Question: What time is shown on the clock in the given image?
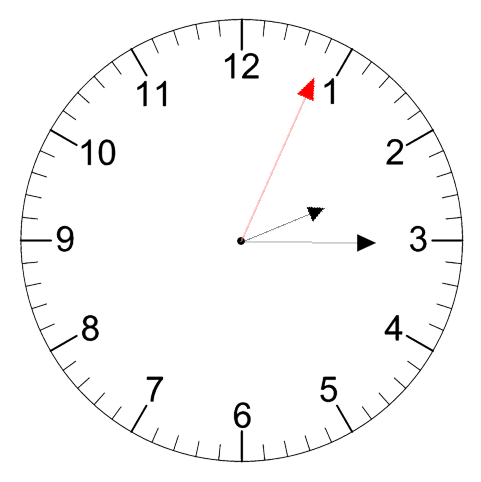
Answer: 02:15:04